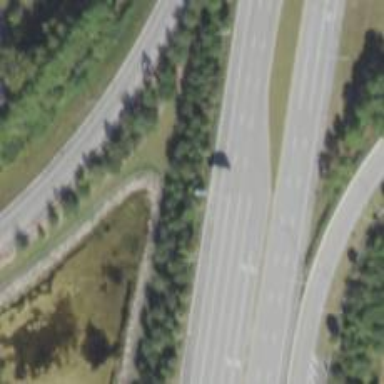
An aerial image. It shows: Expressway with asphalt surface and classified as primary highway.